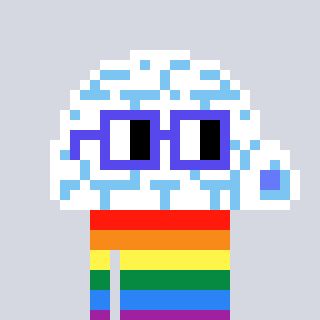
a pixel art character with square blue glasses, a igloo-shaped head and a green-colored body on a cool background